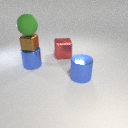
large blue metal cylinder behind large blue metal cylinder